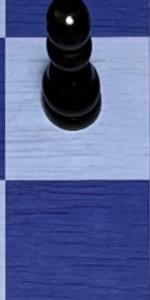
Label: Empty